Question: I am trying to send out emails based on a due date on my excel sheet. I have a list of items in which each item has a specific owner, the description of that item and a due date for that item.
The recepients of the item are in column "F" and the due date is in column "R". Here is the code that I have so far but I am getting an error stating that there is a Runtime error 13 and Type Mismatch. The code runs fine for a little while and then I start receiving this error. When I have multiple due dates, that is when this error occurs. I am not sure what I am doing wrong. If there is any way I can edit the code please propose it, or if there is another way about sending emails out based on a due date, please let me know the code. I will specify where in the code there is an error.
Thank you!
'''
Public Sub CheckAndSendMail()
Dim lRow As Long
Dim lstRow As Long
Dim toDate As Date
Dim toList As String
Dim ccList As String
Dim bccList As String
Dim eSubject As String
Dim EBody As String
Dim vbCrLf As String
Dim ws As Worksheet
With Application
.ScreenUpdating = False
.EnableEvents = False
.DisplayAlerts = False
End With
Set ws = Sheets(1)
ws.Select
lstRow = WorksheetFunction.Max(3, ws.Cells(Rows.Count, "R").End(xlUp).Row)
For lRow = 3 To lstRow
'THIS IS WHERE I RECEIVE THE ERROR:
toDate = Cells(lRow, "R").Value
'toDate = Replace(Cells(lRow, "L"), ".", "/")
If Left(Cells(lRow, "R"), 17) <> "Mail" And toDate - Date <= 7 Then
vbCrLf = "<br><br>"
toList = Cells(lRow, "F") 'gets the recipient from col F
eSubject = "Text" & Cells(lRow, "C") & " is due on " & Cells(lRow, "R").Value
EBody = "<HTML><BODY>"
EBody = EBody & "Dear " & Cells(lRow, "F").Value & vbCrLf
EBody = EBody & "Text" & Cells(lRow, "C").Value & vbCrLf
EBody = EBody & "Text" & vbCrLf
EBody = EBody & "Link to the Document:"
EBody = EBody & "<A href='Link to Document'>Text </A>"
EBody = EBody & "</BODY></HTML>"
Cells(lRow, "W") = "Mail Sent " & Date + Time 'Marks the row as "email sent in Column W"
MailData msgSubject:=eSubject, msgBody:=EBody, Sendto:=toList
End If
Next lRow
ActiveWorkbook.Save
With Application
.ScreenUpdating = True
.EnableEvents = True
.DisplayAlerts = True
End With
End Sub
Function MailData(msgSubject As String, msgBody As String, Sendto As String, _
Optional CCto As String, Optional BCCto As String, Optional fAttach As String)
Dim app As Object, Itm As Variant
Set app = CreateObject("Outlook.Application")
Set Itm = app.CreateItem(0)
With Itm
.Subject = msgSubject
.To = Sendto
If Not IsMissing(CCto) Then .Cc = CCto
If Len(Trim(BCCto)) > 0 Then
.Bcc = BCCto
End If
.HTMLBody = msgBody
.BodyFormat = 2 '1=Plain text, 2=HTML 3=RichText -- ISSUE: this does not keep HTML formatting -- converts all text
'On Error Resume Next
If Len(Trim(fAttach)) > 0 Then .Attachments.Add (fAttach) ' Must be complete path'and filename if you require an attachment to be included
'Err.Clear
'On Error GoTo 0
.Save ' This property is used when you want to saves mail to the Concept folder
.Display ' This property is used when you want to display before sending
'.Send ' This property is used if you want to send without verification
End With
Set app = Nothing
Set Itm = Nothing
End Function
'''
Here is the error I receive:

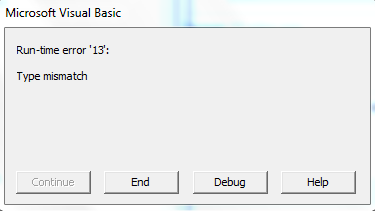
Answer: Try to format the value of column R as Date before assigning to toDate. try this line of code:
'''
toDate = CDate(Cells(lRow, "R").Value)
'''
Also, Have you checked for the data when 'Cells(lRow, "R").Value' returns null or empty value. This can also be the reason for the error.